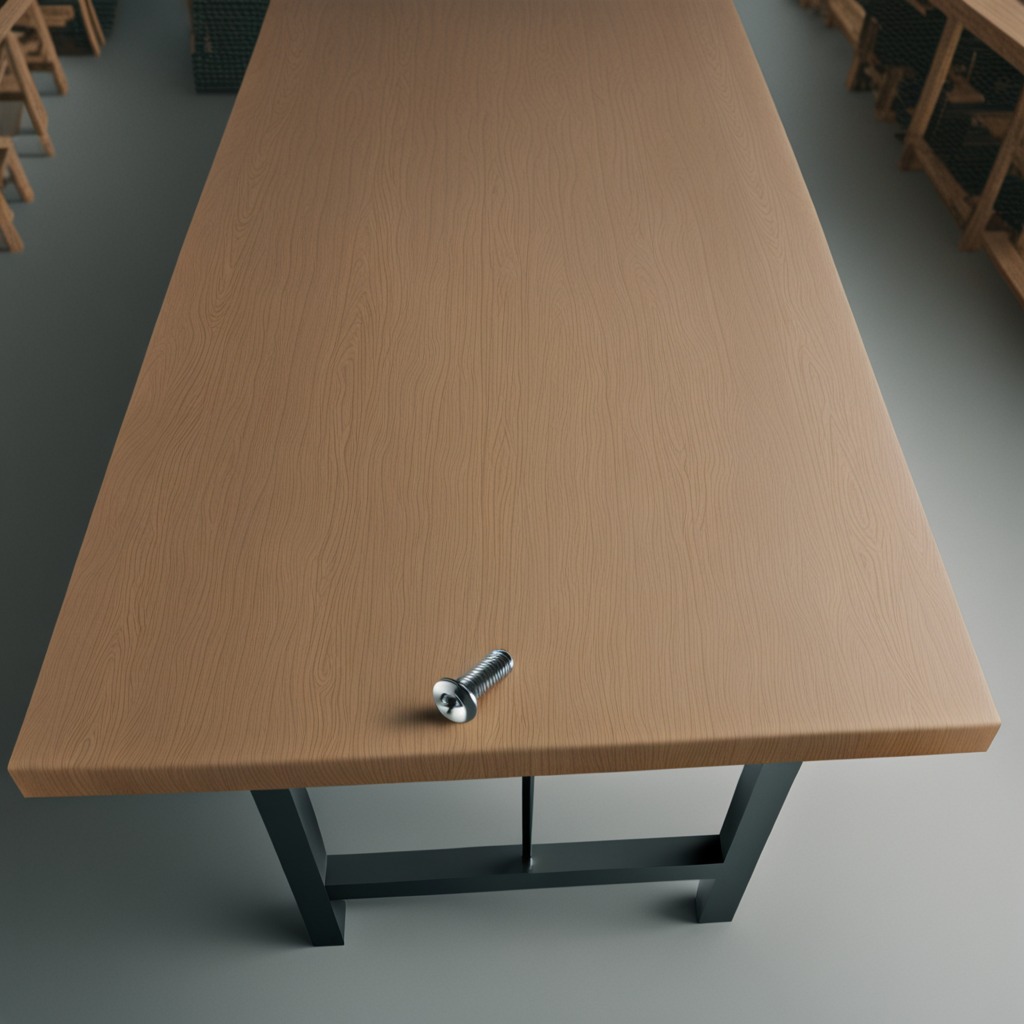
A metal screw is lying on the workbench.